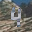
Label: 4